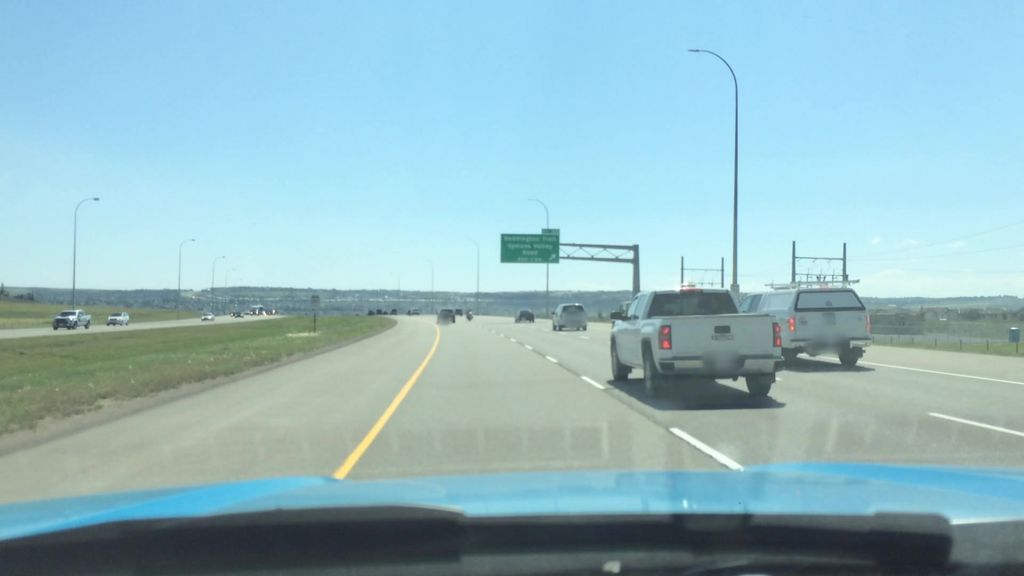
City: calgary